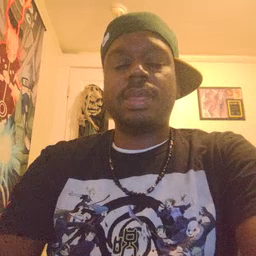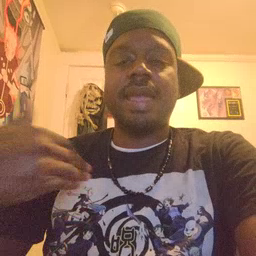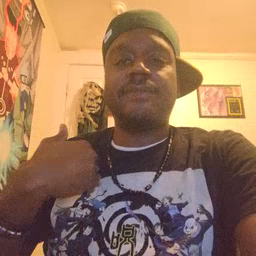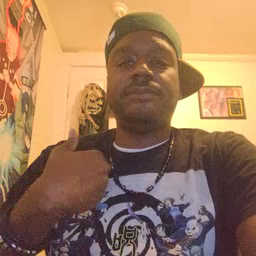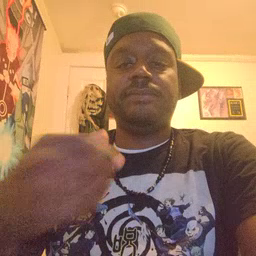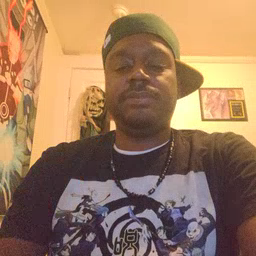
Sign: have